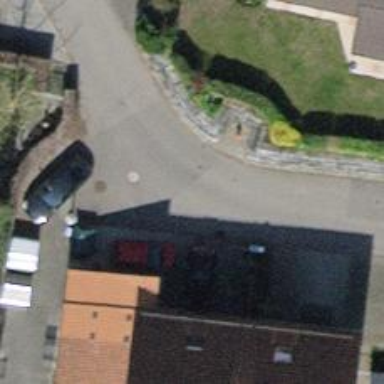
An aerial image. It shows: Residential road with asphalt surface and no sidewalk.